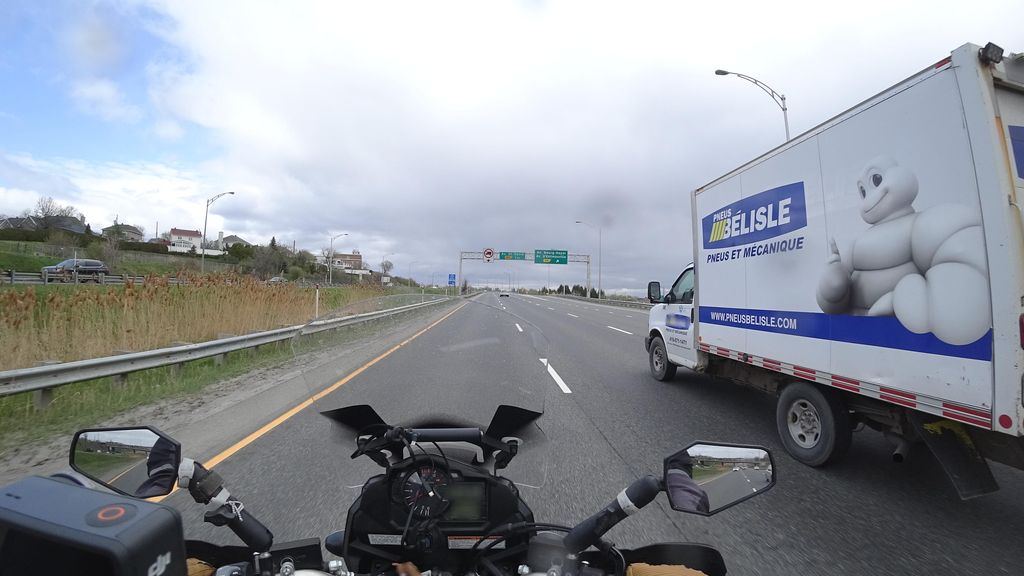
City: quebec_city